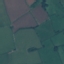
Land use / land cover: Pasture